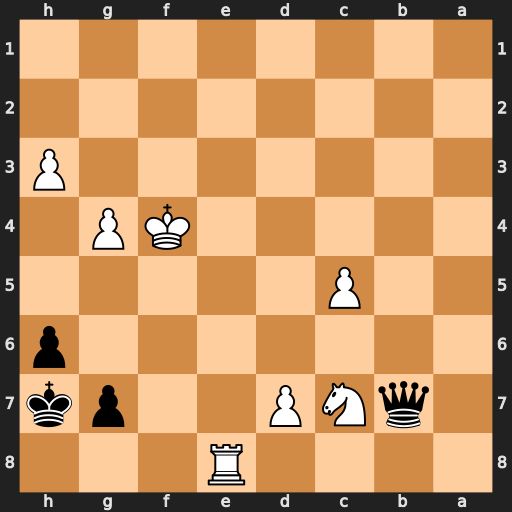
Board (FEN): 4R3/1qNP2pk/7p/2P5/5KP1/7P/8/8
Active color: b
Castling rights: -
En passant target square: -
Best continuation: Qxc7+